Question: After binding a list to combobox, its dataSource.Count is 5 but, combobox item count is 0.
how can it be?
I'm used to Web programming and this is in Windows Forms.
So no 'combo.DataBind();' method exists.
The problem here is, I'm trying to set the selected item programmatically. Since I don't see the combo.Items collection filled, I cannot set the desired item.
---
A total update is needed I guess:
- - 'DisplayMember''ValueMember'- - 'combobox.DataSource.Count = 7''combobox.Items.Count = 0'
So the problem is here; since after databound no items are there in the ItemCollection of combobox; I cannot search for one to match and set the appropriate one.
Here is a image for better understanding (But I'm pretty sure I'm missing sth simple)

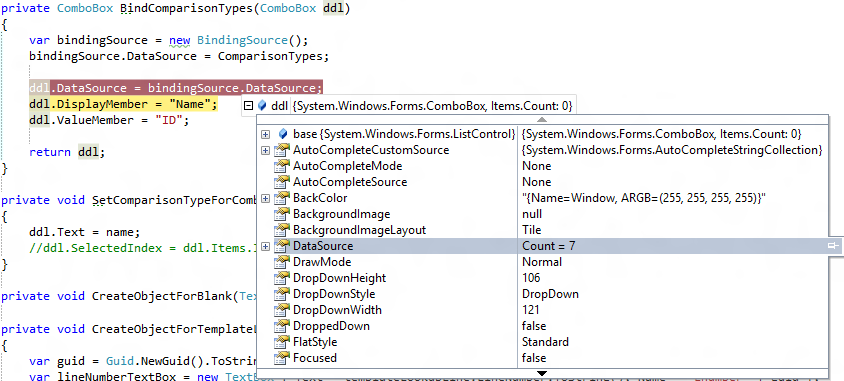
Answer: After adding 'ddl.BindingContext = new BindingContext();' before the 'BindingSource' assignment, everything worked fine.